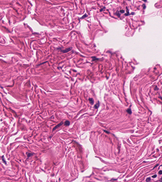
Tumor epithelial tissue: no
Tumor-associated stroma tissue: yes
Normal tissue: no